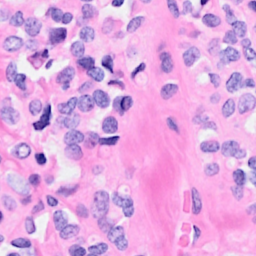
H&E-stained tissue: Breast